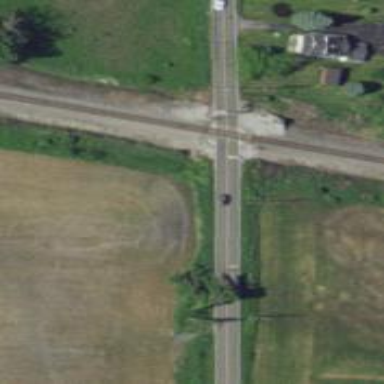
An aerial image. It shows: Railway level crossing.